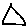
Label: triangle